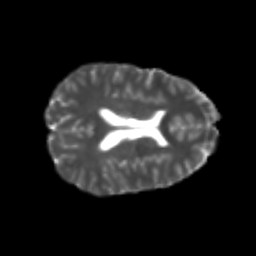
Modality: T2w
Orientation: axial
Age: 22
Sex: female
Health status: healthy
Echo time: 0.074 s